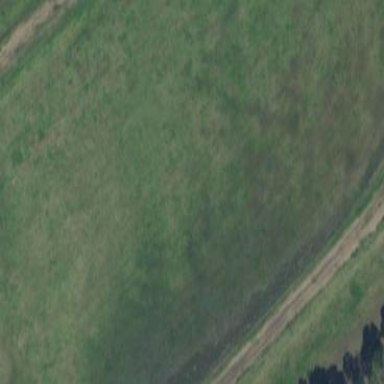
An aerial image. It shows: Bridleway.